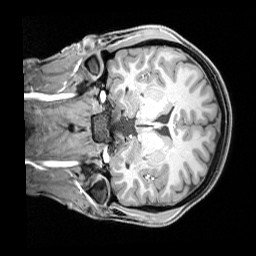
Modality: T1w
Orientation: coronal
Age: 24
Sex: female
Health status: healthy
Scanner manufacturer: siemens
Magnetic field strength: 3 T
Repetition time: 1.65 s
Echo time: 0.00182 s